Question: I've been looking for tasks in Windows 8.1 that can wake my system from sleep and found this task:

Does anyone know what this '\Microsoft\Windows\TaskScheduler', '"Regular Maintenance"' task is?
PS. The weird thing about it is that every time I read it (either via WMI or through the Task Scheduler UI) I get a new run time for it.
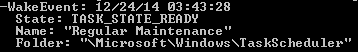
Answer: About this <URL>.
And there are <URL> that allow this event to wake up system from sleep.
About the random scheduled time, looks like it is by design. Although it is scheduled to run at 3:00 PM, the actually run time is randomized at some time near 3:00 PM. Think about an enterprise with thousands of computers, what happen if all commuters go into "Regular Maintenance" at exactly the same time?